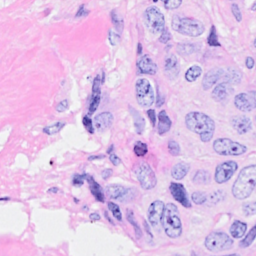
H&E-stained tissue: Breast